Interaction volume radius: 5 \u00c5
Interaction volume height: 25 \u00c5
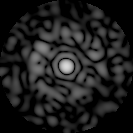
Disorder parameter: 0.8127